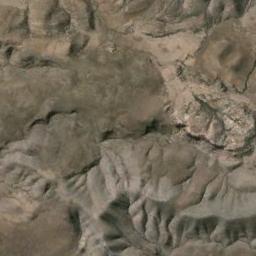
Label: mountain